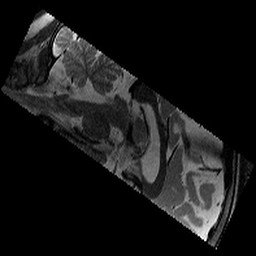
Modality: T2w
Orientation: sagittal
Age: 9
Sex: male
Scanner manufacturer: siemens
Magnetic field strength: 3 T
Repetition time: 9.23 s
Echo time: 0.067 s